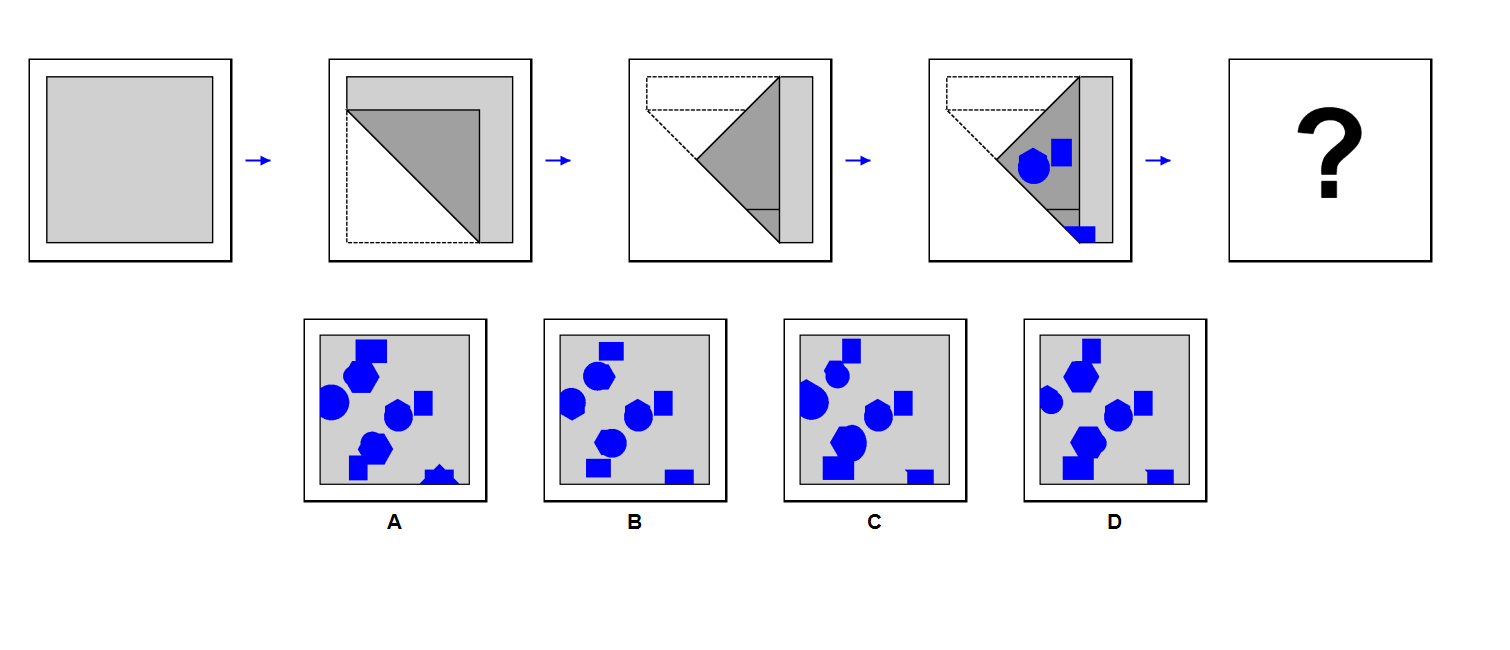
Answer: B